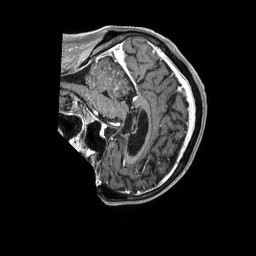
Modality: T1w
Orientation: sagittal
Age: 77
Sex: male
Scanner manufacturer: philips
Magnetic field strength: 1.5 T
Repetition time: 0.007651 s
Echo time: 0.003481 s